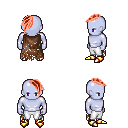
a pixel art fantasy rpg character, male body template, dark elf, purple skin, brown tattered cape, white pants, red long mohawk hairstyle, gold boots, four views (front, back, left, right), 2x2 character sprite sheet, small pixel art, hard edges, no anti-aliasing